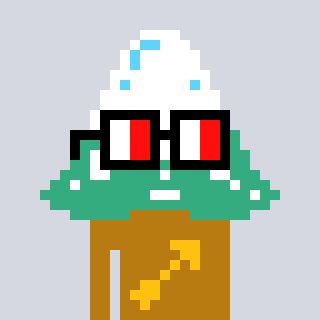
a pixel art character with square glasses with black frames and red eyes, a snowy mountain-shaped head and a gold-colored body on a cool background